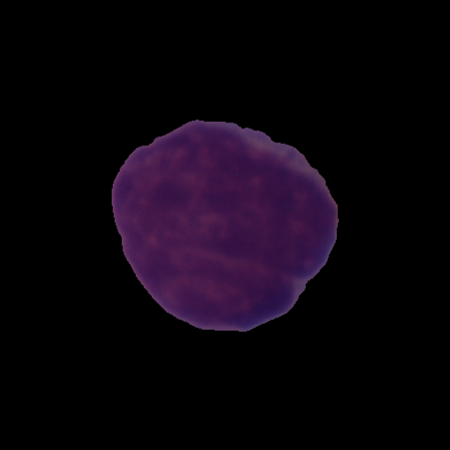
Label: cancer